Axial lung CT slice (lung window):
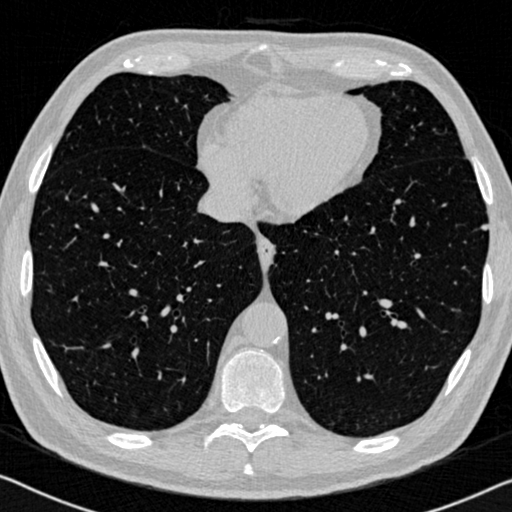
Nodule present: yes
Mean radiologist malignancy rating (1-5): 2.5